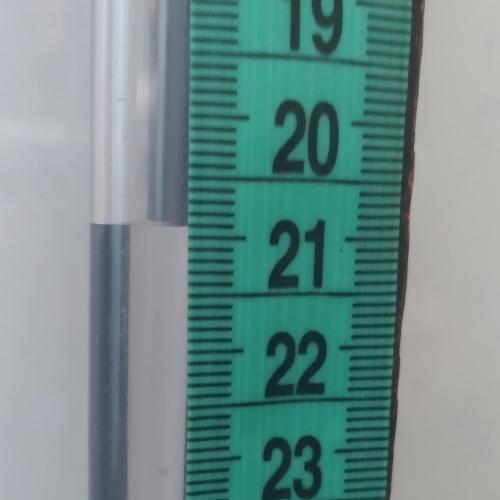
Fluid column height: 20.9 cm